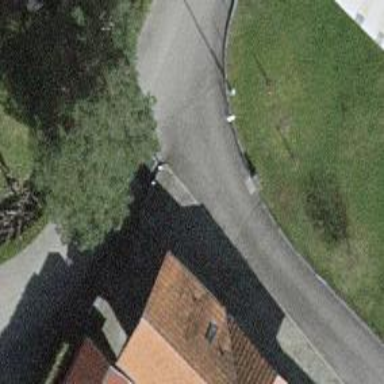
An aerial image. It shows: Unpaved road in residential area.